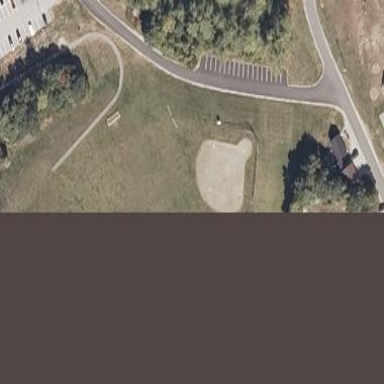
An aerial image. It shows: Grassy pitch for various sports activities.